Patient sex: M
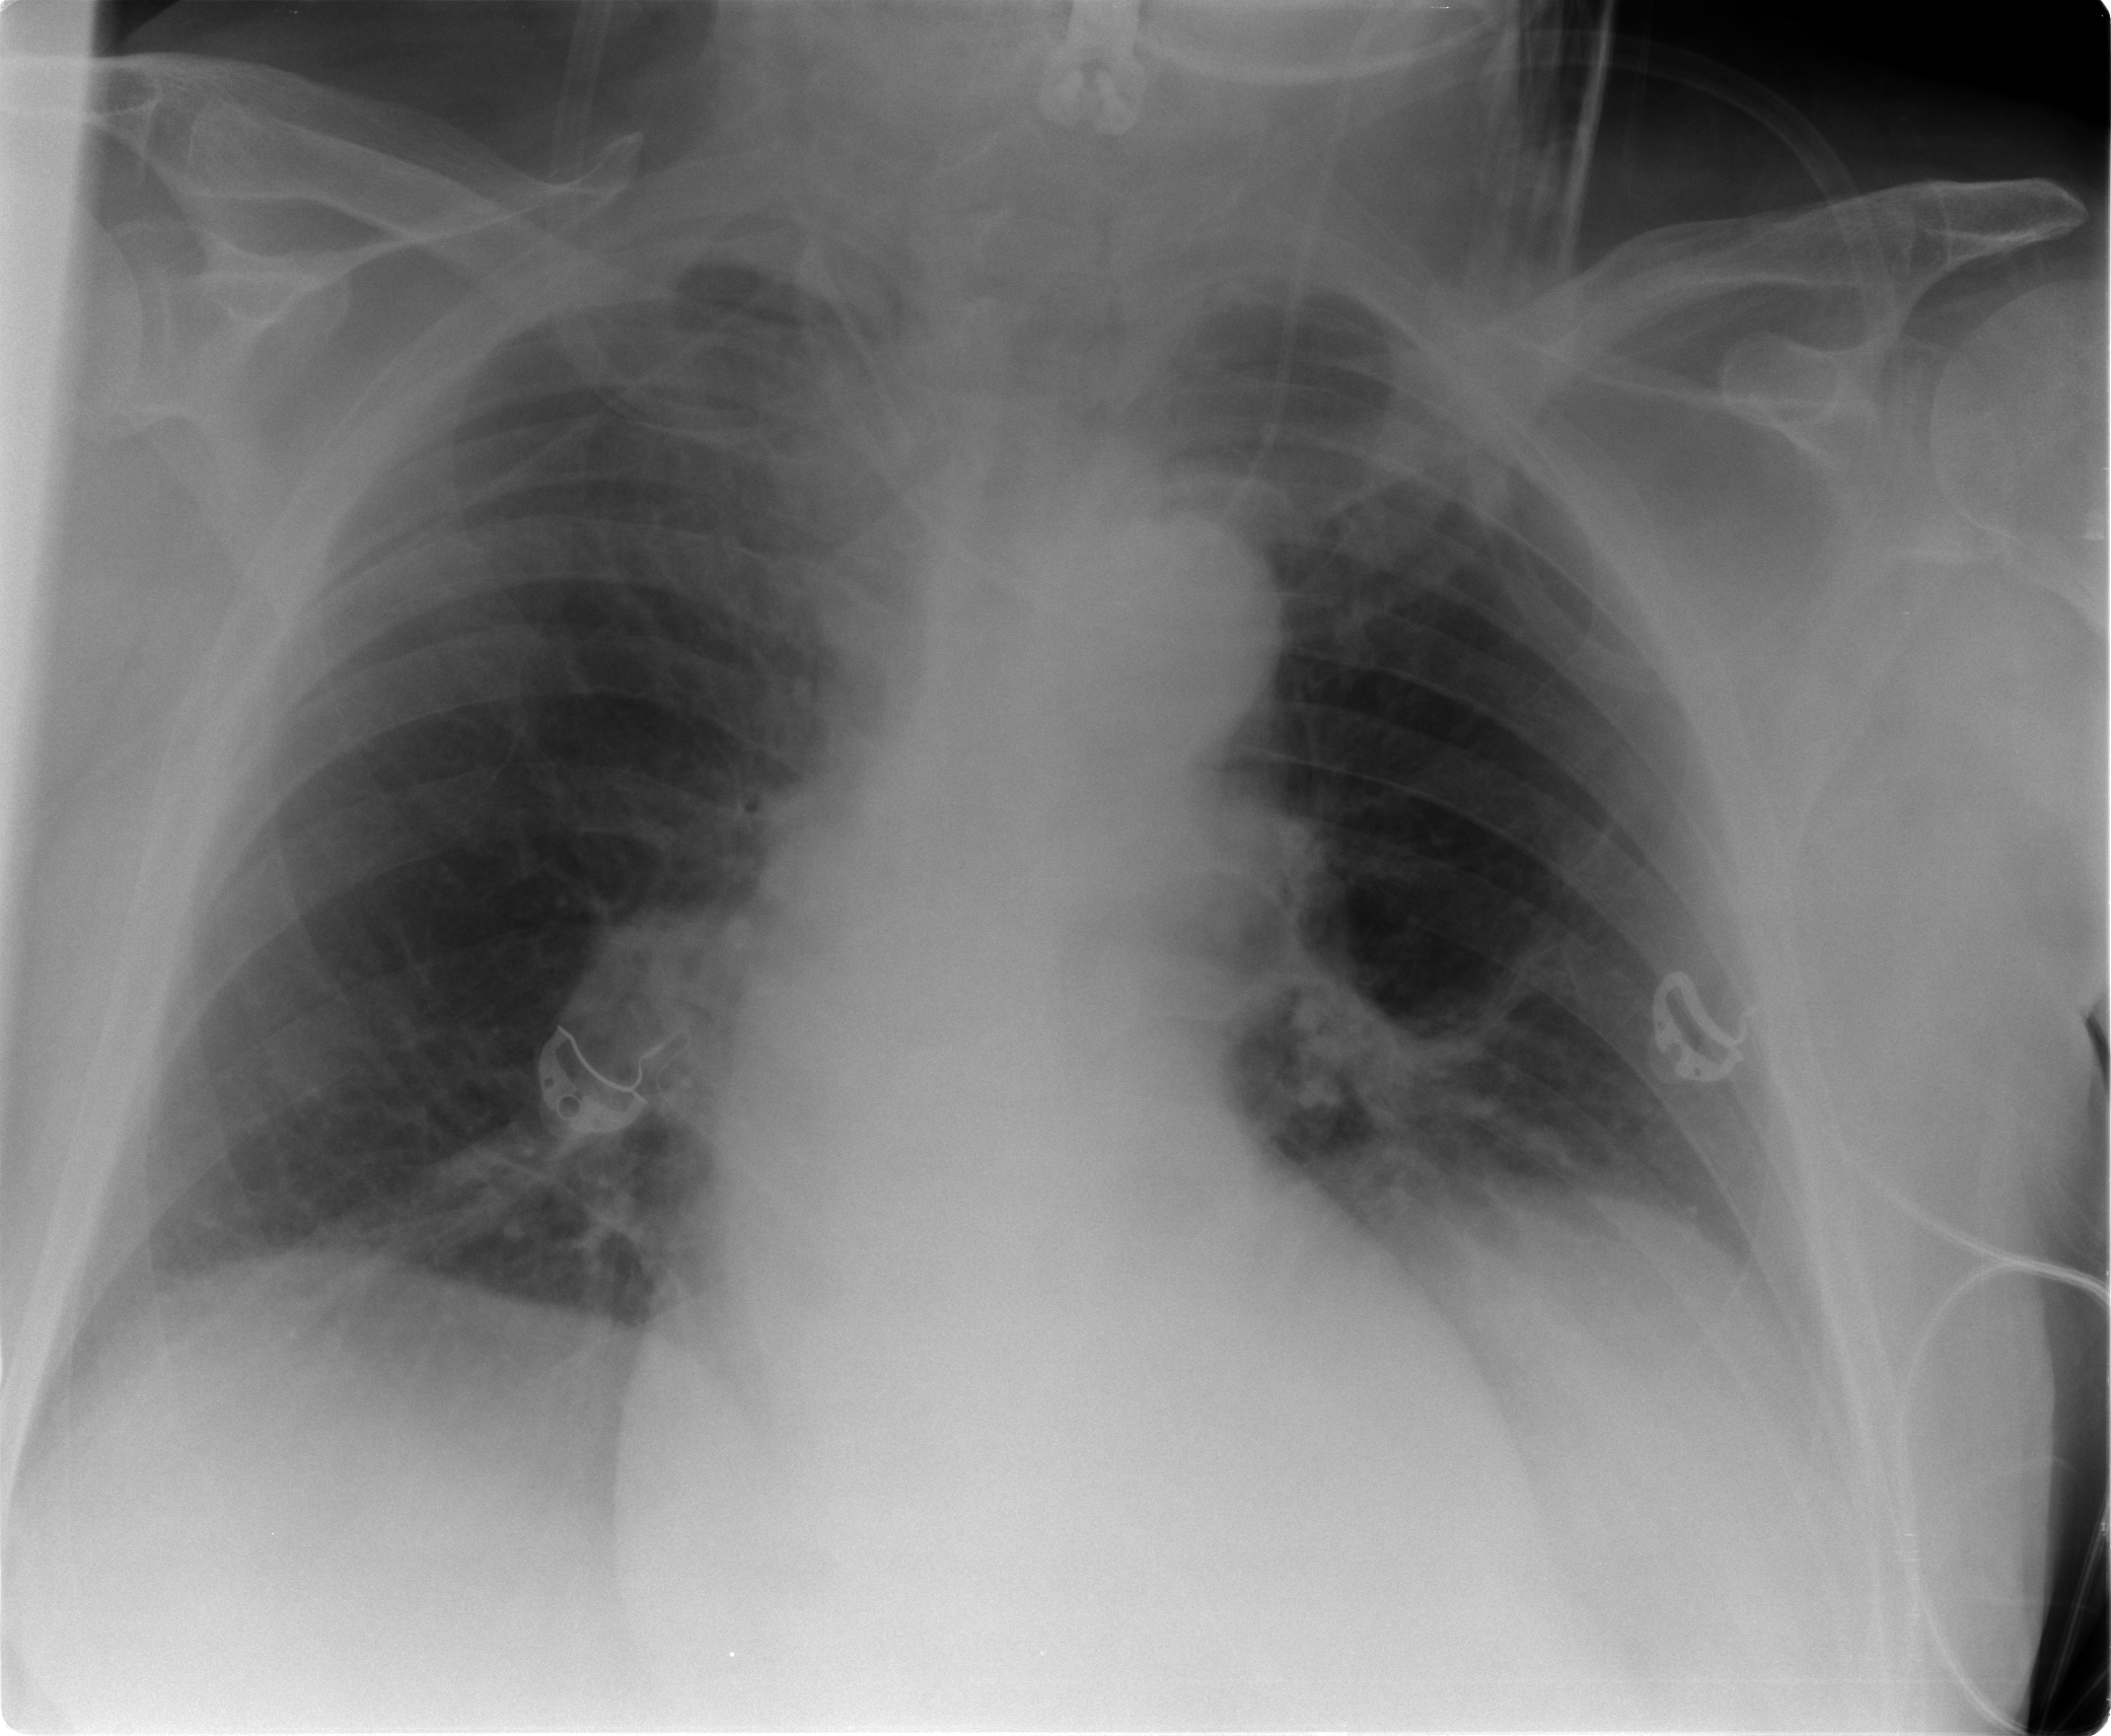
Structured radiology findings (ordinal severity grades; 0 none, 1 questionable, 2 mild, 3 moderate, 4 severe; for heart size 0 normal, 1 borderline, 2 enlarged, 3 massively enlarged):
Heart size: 2
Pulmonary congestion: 0
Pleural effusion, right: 0
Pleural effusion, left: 0
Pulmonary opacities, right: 0
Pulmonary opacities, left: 0
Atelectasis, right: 2
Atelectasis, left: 2